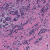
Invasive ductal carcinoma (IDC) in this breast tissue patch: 0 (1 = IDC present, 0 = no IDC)